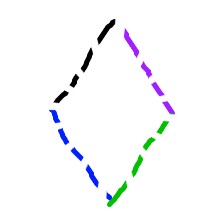
Shape: rhombus